Question: It seems that I have incorrectly updated an x-loader using Nand Flashing procedure. Now I have to flash module, but it gives me error, I am using OM3730 EVM and A8 module.
Error:

How might I resolve this unfortunate situation?
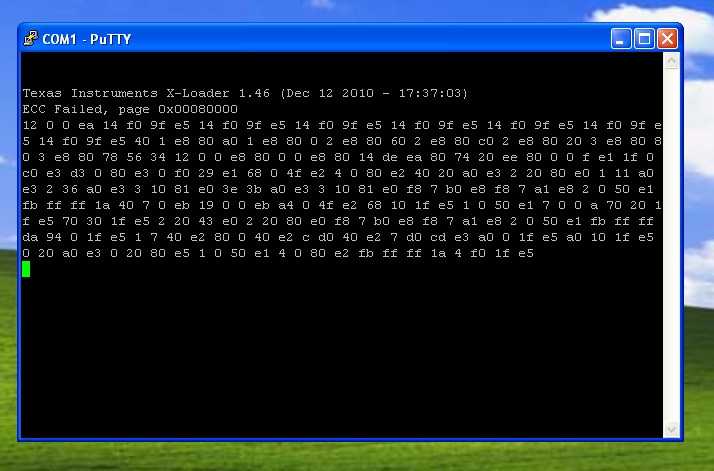
Answer: You can rebuild x-loader with right ECC settings and then reflash it using USB or serial cable.
Just set SYSBOOT pins to boot from USB or serial and use appropriate flashing tool.
There is article for BeagleBoard - <URL>.
But it will work for your board too.